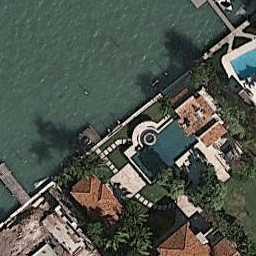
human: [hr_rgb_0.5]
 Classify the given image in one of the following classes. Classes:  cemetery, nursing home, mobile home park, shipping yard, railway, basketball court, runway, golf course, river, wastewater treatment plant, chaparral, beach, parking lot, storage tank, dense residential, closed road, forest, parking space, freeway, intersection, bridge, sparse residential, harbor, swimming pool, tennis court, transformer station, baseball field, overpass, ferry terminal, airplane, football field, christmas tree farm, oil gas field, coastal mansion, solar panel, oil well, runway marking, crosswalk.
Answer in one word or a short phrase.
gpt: coastal mansion